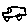
Label: car